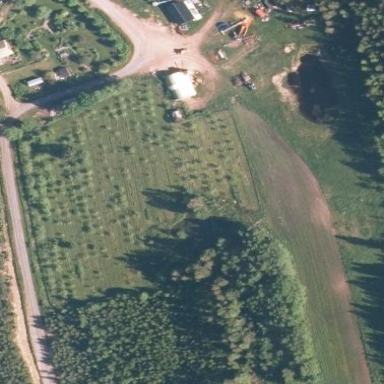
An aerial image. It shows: Orchard.